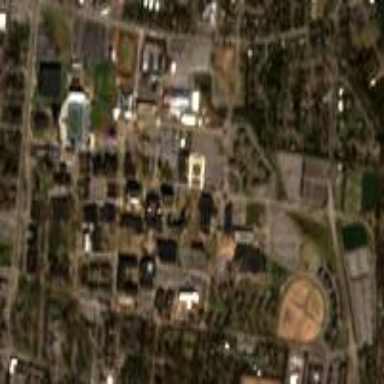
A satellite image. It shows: University.